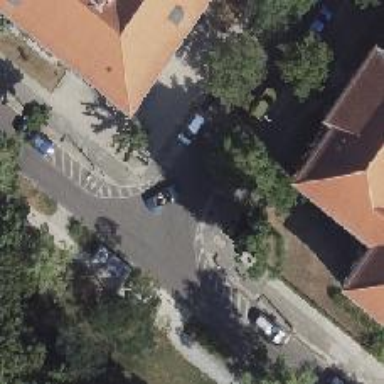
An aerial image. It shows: Residential road with asphalt surface and parallel parking lanes on both sides.